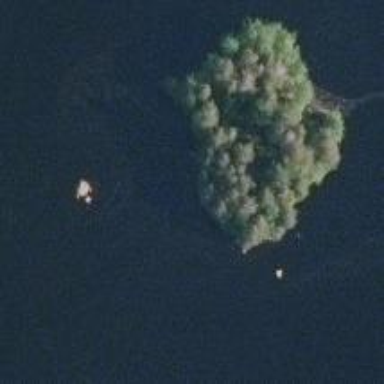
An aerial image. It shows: Image showing island.